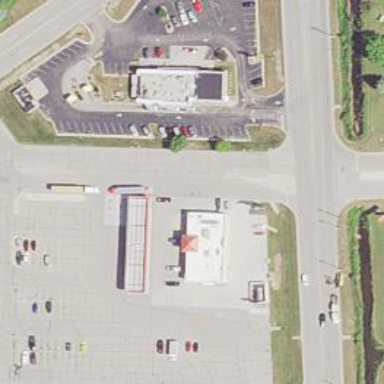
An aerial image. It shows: Convenience shop.